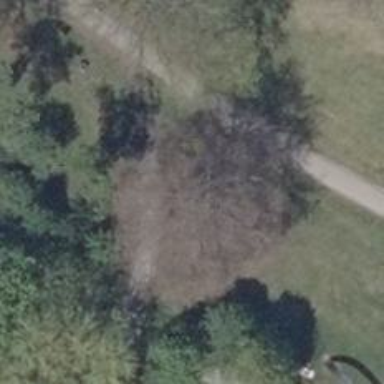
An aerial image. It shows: Park with broadleaved deciduous trees.